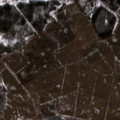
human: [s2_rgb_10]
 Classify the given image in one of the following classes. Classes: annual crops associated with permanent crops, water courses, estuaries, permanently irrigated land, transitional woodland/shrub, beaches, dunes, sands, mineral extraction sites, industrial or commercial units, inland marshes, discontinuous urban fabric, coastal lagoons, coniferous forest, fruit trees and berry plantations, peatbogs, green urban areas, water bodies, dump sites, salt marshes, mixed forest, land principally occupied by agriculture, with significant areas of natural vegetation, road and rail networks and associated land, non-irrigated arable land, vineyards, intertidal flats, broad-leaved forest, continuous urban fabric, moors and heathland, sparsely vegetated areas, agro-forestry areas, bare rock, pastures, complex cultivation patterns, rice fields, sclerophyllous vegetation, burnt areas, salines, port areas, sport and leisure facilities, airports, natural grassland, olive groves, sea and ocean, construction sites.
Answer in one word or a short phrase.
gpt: non-irrigated arable land, pastures, complex cultivation patterns, mixed forest, transitional woodland/shrub